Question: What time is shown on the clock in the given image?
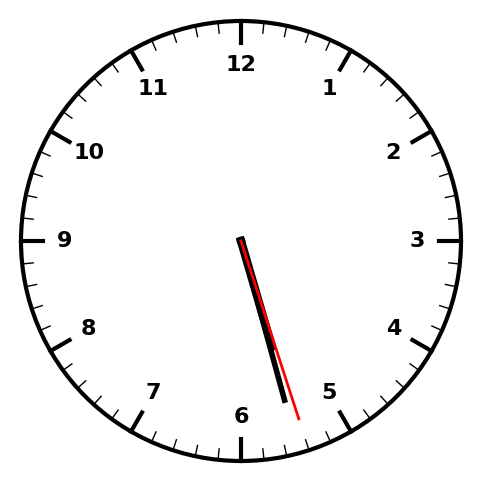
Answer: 05:27:27